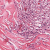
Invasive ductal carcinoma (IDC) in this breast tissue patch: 1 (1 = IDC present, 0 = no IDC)